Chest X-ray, PA view. Patient: 7 years old, sex F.
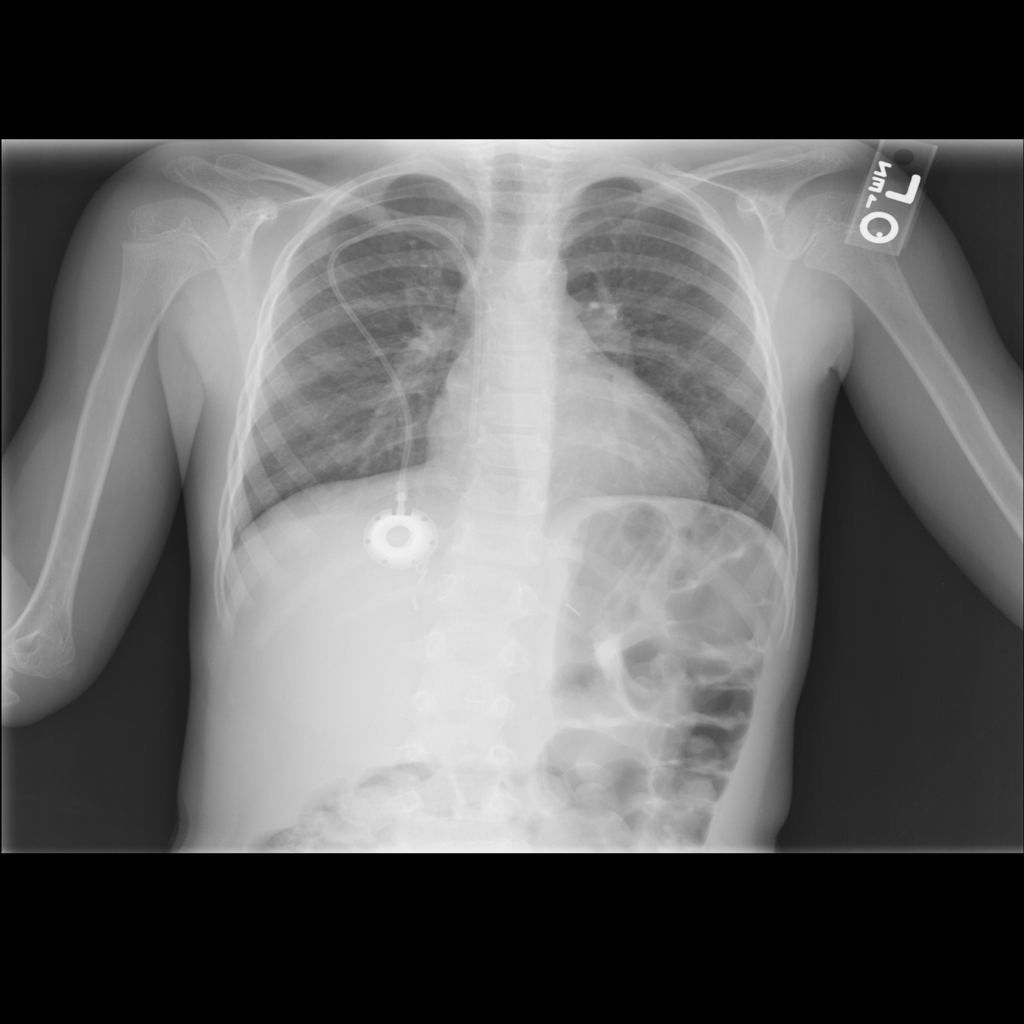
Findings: No Finding